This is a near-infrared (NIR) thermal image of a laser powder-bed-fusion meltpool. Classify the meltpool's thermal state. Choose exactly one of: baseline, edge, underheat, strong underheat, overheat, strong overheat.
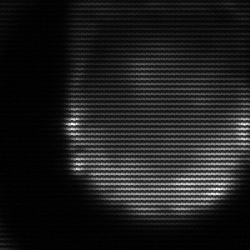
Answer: edge